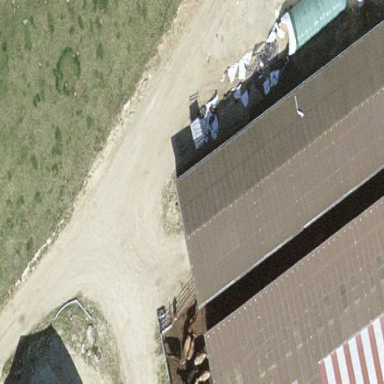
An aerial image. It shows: Farm building.